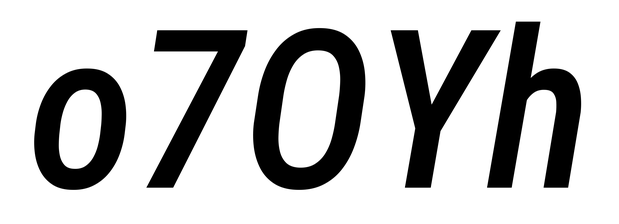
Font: Roboto-Italic_Condensed_Medium_Italic